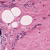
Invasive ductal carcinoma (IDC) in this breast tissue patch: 0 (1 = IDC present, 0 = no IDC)